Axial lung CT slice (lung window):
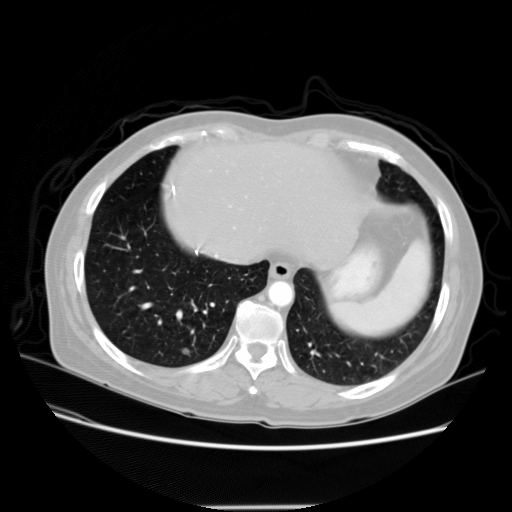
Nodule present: yes
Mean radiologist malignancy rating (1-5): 2.5